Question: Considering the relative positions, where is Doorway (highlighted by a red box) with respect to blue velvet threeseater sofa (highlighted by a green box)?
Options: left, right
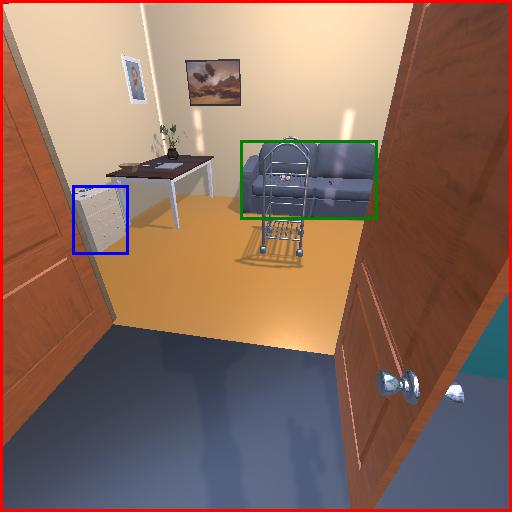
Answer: left